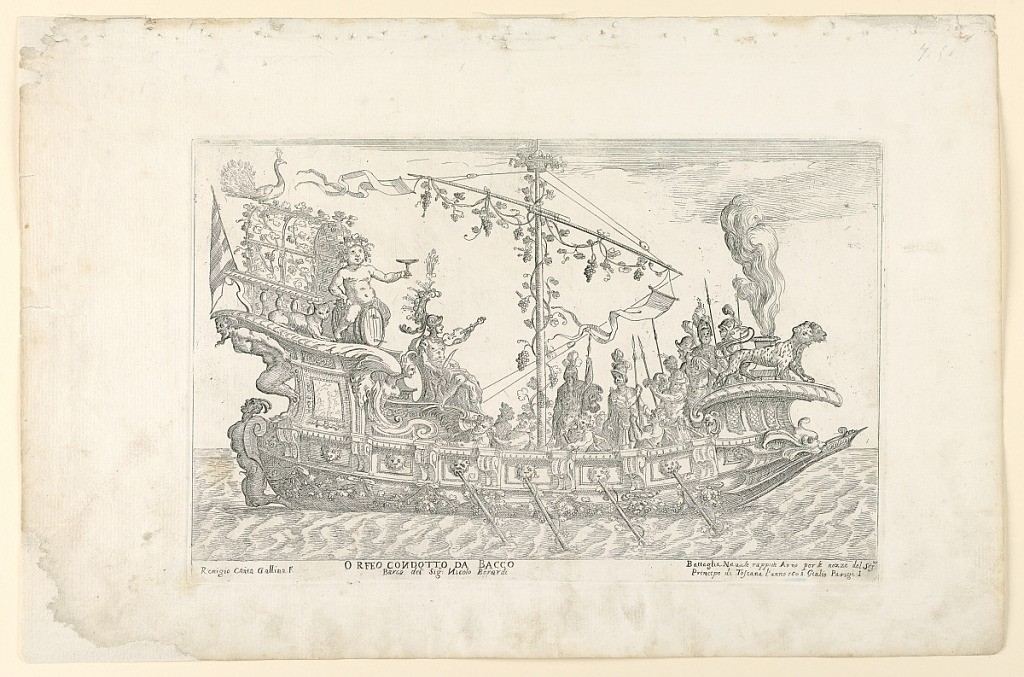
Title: Orfeo condotto da Bacco, barca del Sig. Nicolo Berardi, from Vessels of the Wedding Celebration of Cosimo de' Medici in 1608, plate 13
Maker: Remigio Cantagallina, Italian, ca. 1582–1656
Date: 1608
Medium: etching on laid paper
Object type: Print
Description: The ship of Orpheus, emphemera from the wedding festivities at the marriage of Cosimo de' Medici and Maria Magdalena of Austria in 1608.